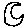
Label: moon